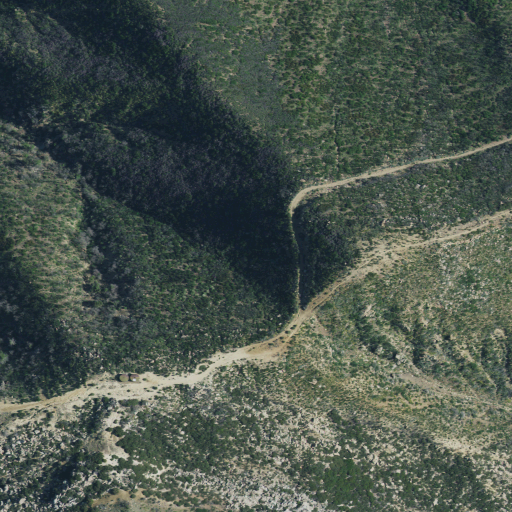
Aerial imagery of mountain in California named Divide Peak containing shrub, grassland, open development, evergreen forest, and low intensity development